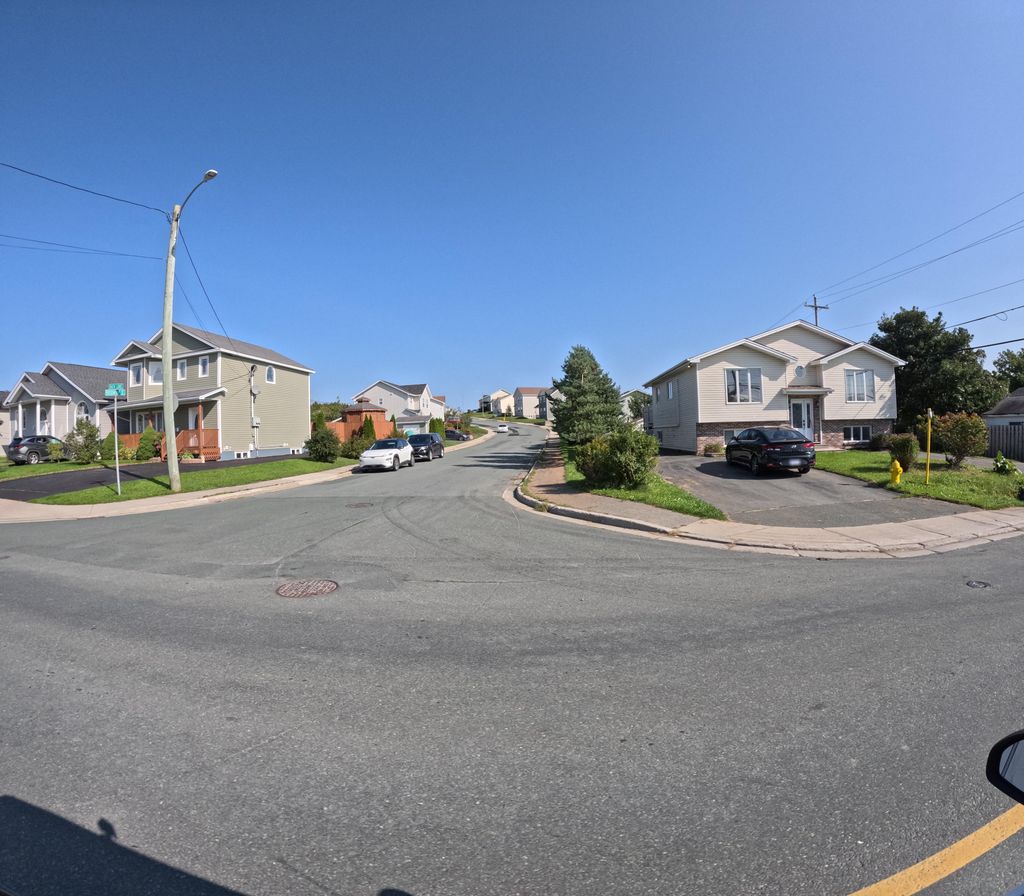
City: st_johns